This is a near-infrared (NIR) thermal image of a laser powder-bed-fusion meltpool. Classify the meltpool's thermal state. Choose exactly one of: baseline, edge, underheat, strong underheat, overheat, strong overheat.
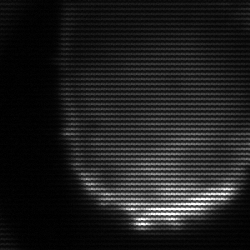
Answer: edge